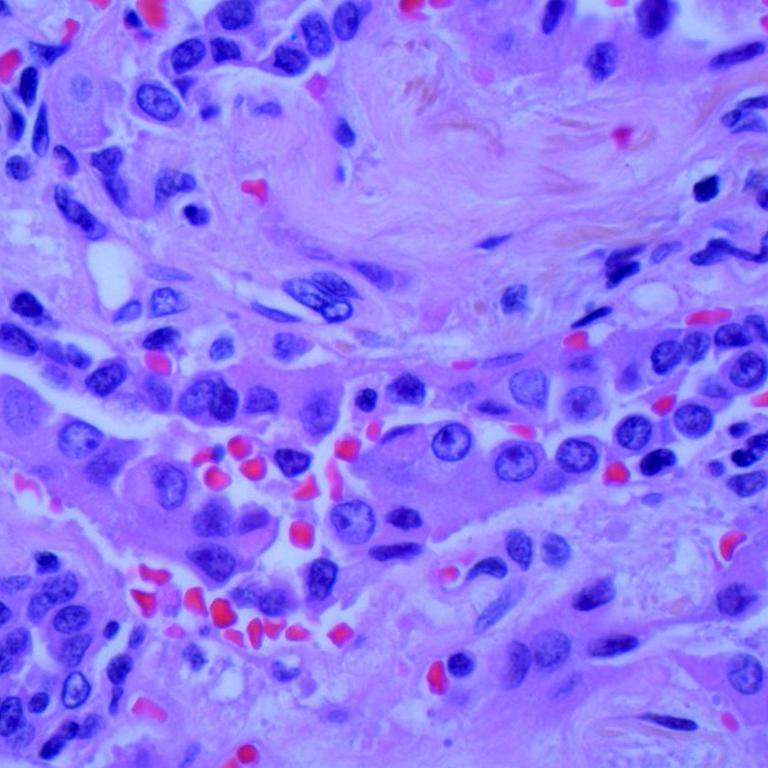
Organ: lung
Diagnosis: adenocarcinomas